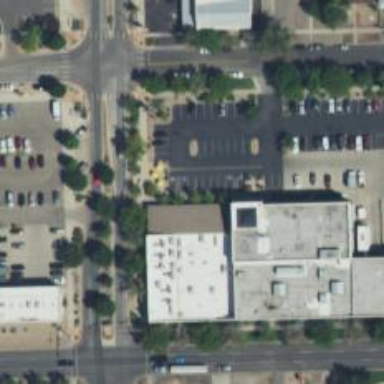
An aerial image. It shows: Parking space.